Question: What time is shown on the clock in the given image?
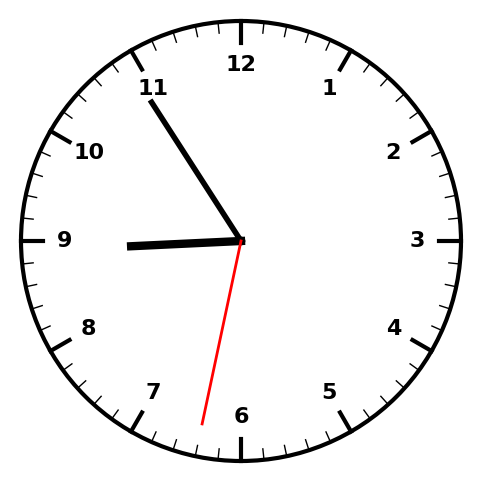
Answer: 08:54:32